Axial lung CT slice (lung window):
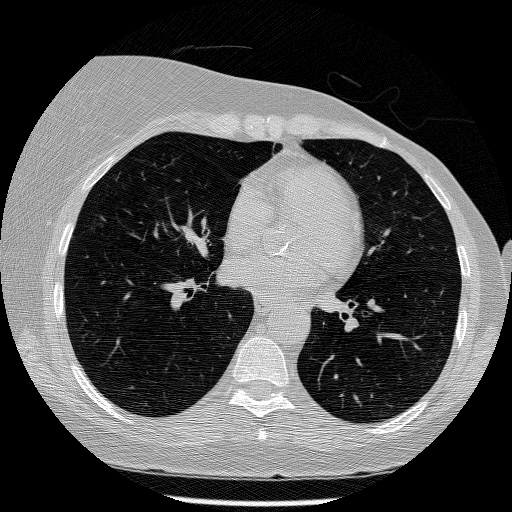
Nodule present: no